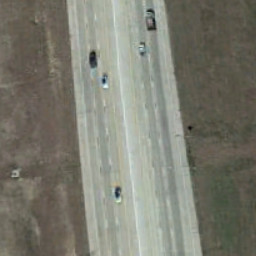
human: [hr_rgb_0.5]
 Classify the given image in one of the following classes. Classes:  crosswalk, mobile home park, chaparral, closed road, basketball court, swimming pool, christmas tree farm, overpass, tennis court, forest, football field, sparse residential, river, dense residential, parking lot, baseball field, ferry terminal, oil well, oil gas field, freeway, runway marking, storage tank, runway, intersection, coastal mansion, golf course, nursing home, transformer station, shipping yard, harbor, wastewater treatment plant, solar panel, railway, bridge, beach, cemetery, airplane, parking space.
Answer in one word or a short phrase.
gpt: freeway